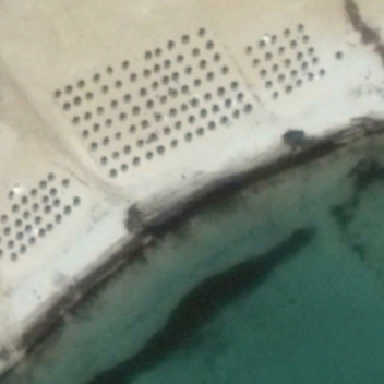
The waves of the sun are heading towards the golden beach .